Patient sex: F
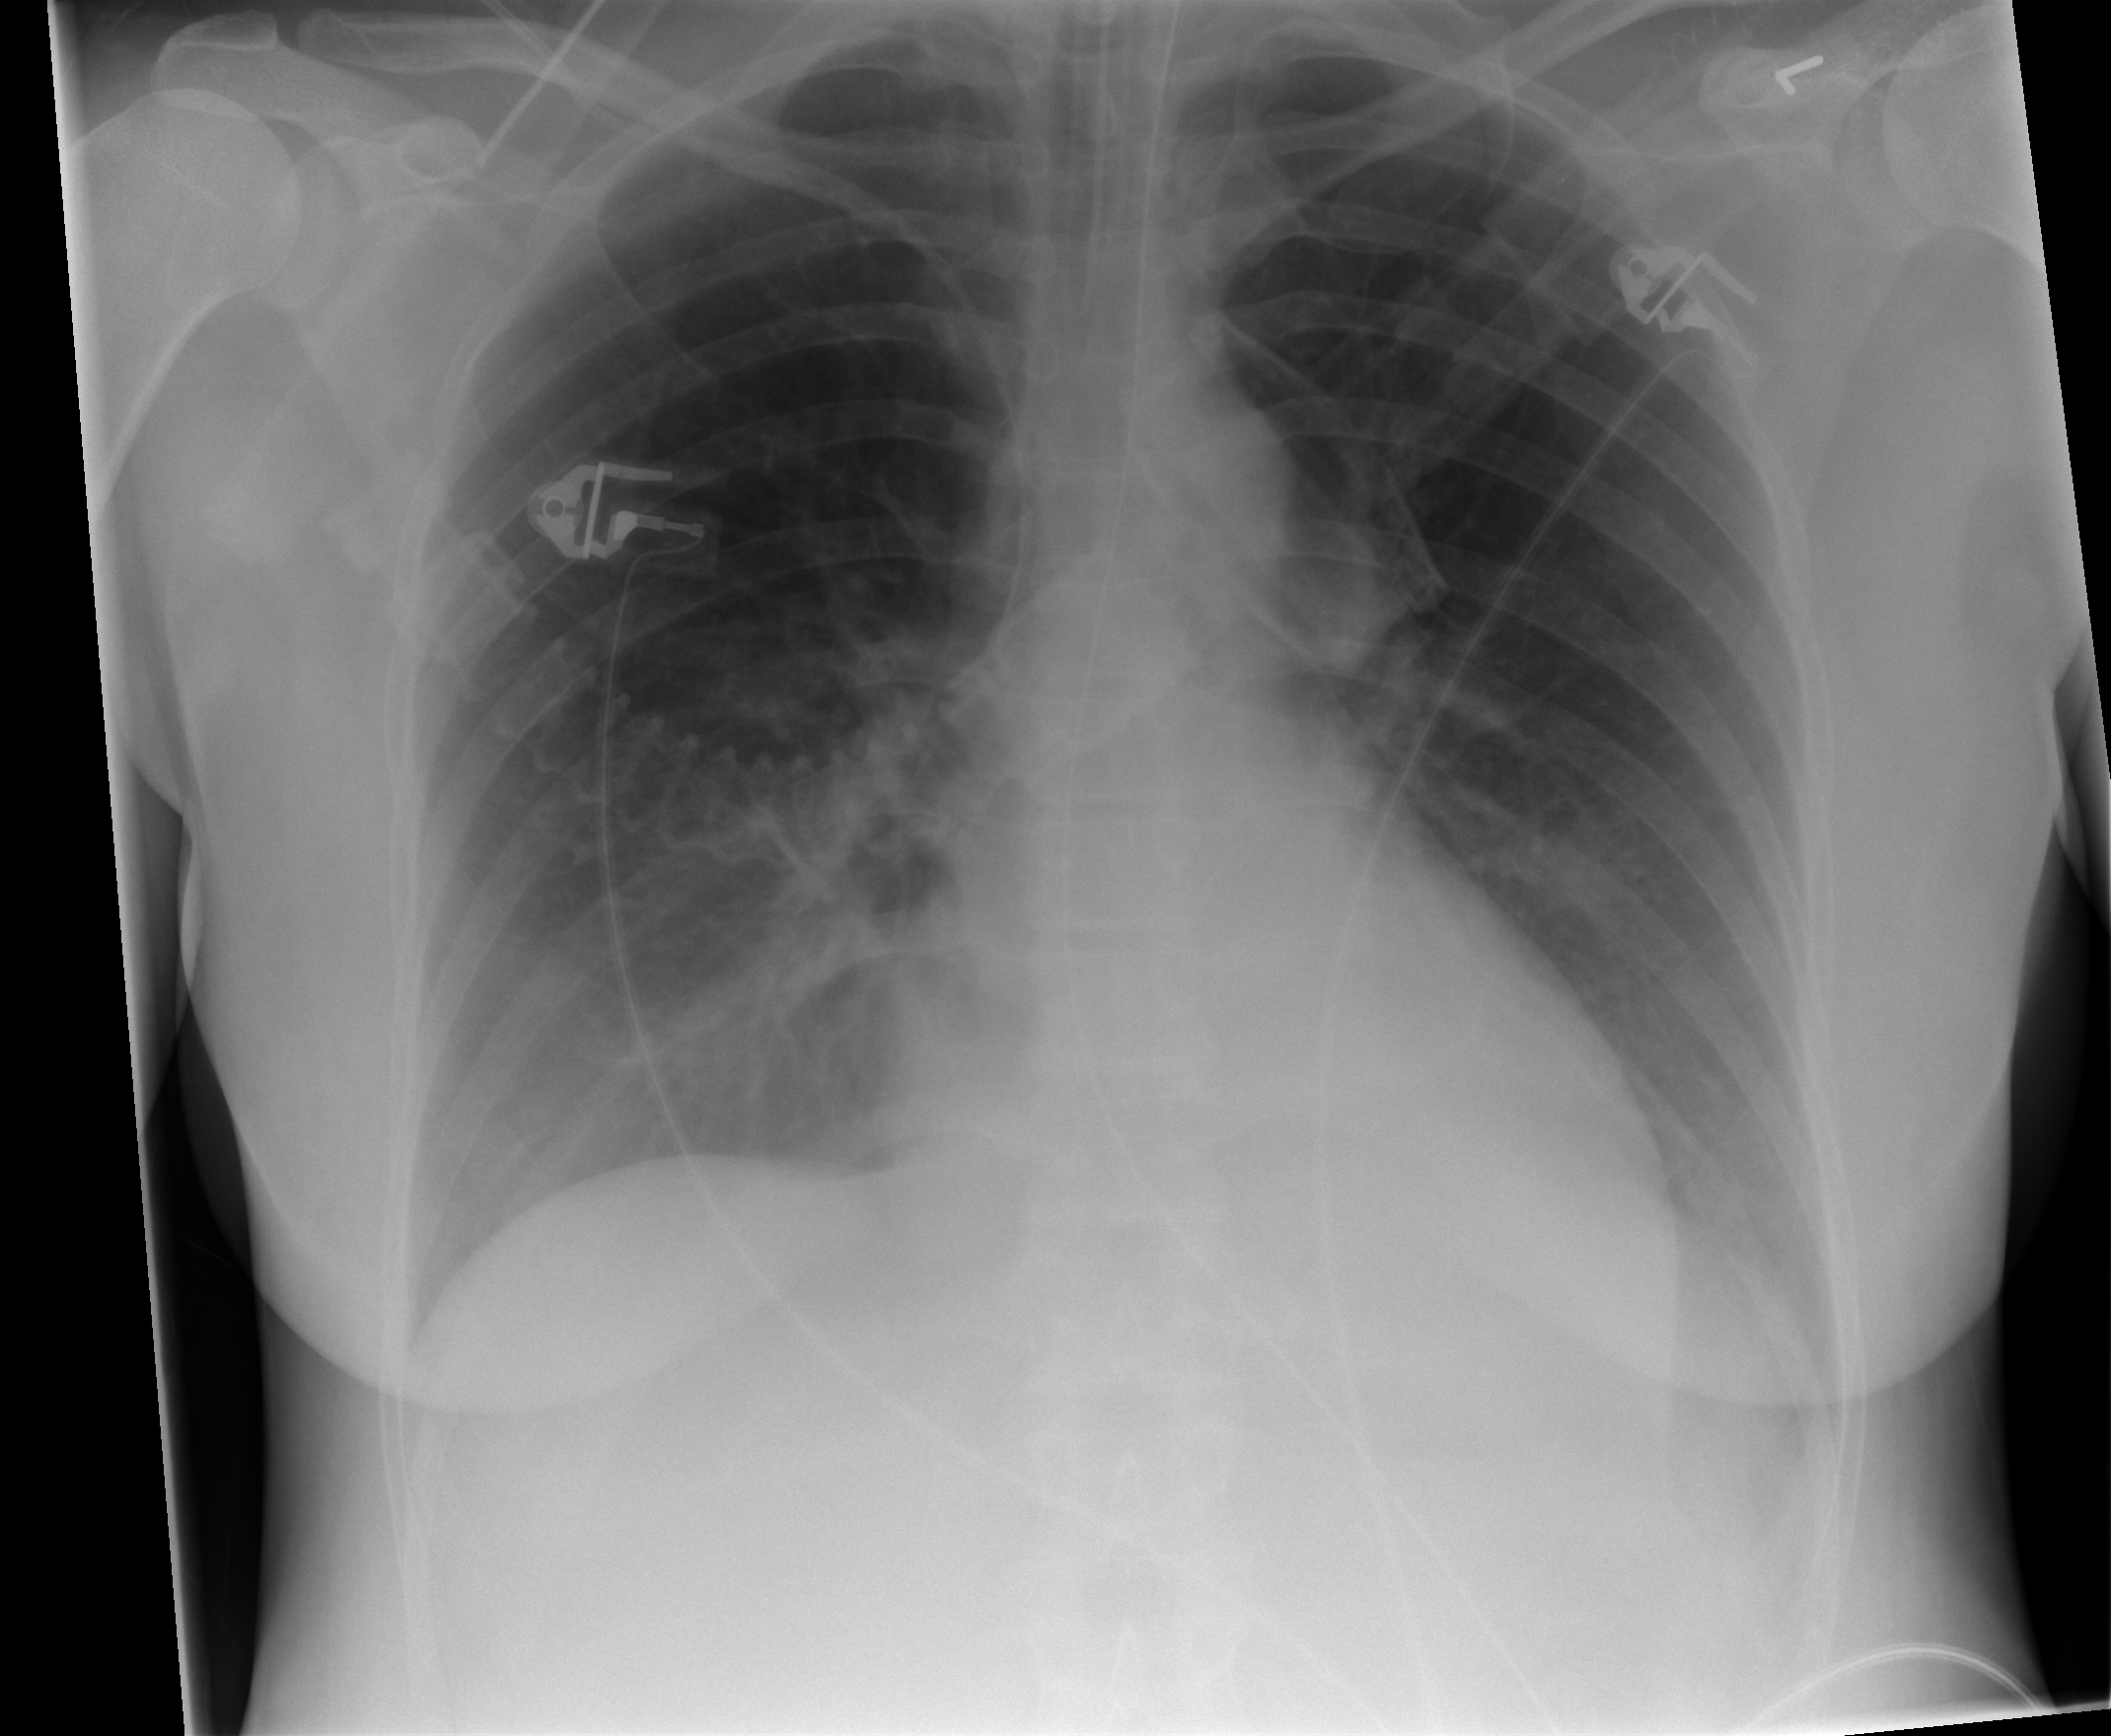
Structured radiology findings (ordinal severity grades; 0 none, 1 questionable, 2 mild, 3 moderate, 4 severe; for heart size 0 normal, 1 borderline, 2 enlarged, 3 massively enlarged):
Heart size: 0
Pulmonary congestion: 0
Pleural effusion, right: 1
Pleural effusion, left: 1
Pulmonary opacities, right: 1
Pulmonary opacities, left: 1
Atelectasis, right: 2
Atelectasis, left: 2